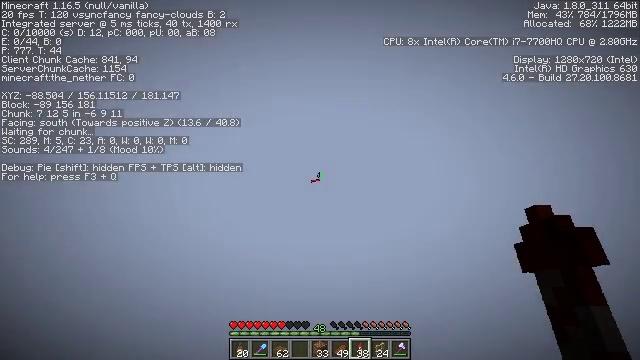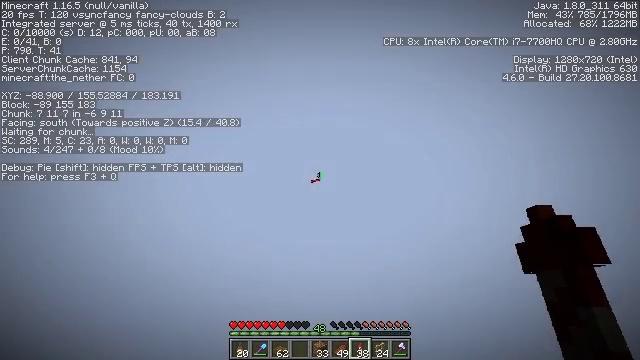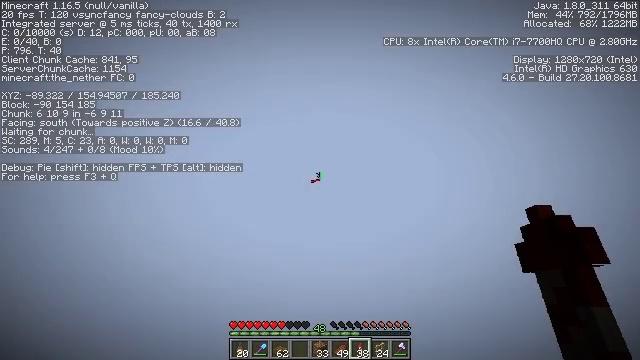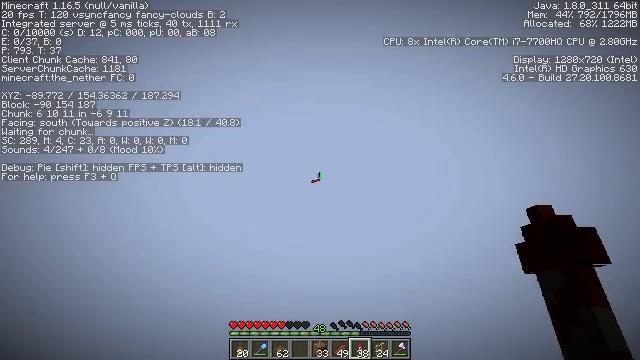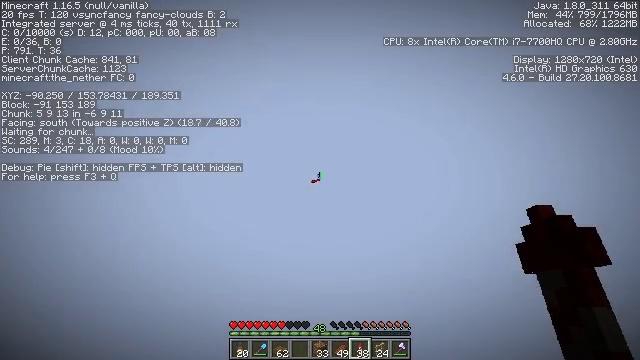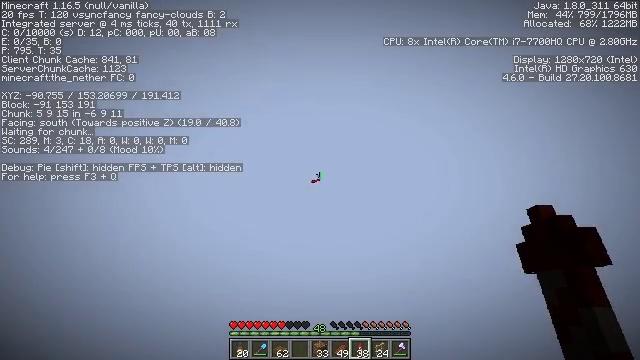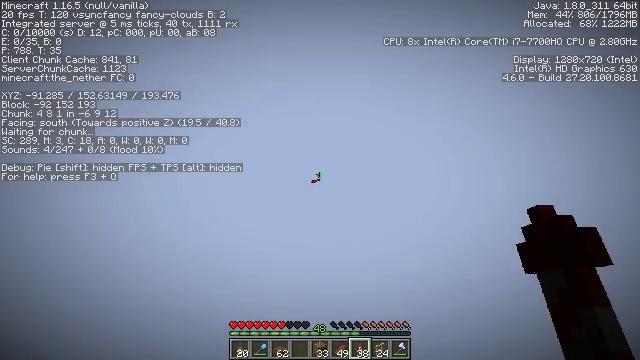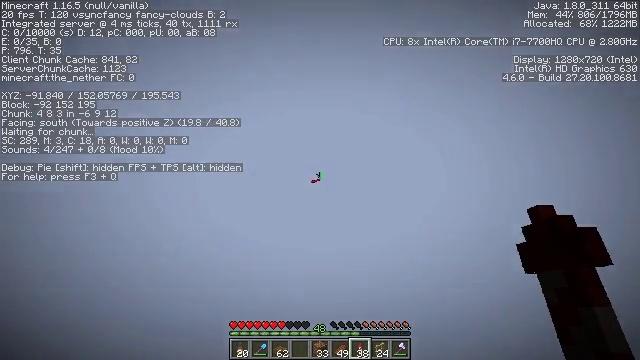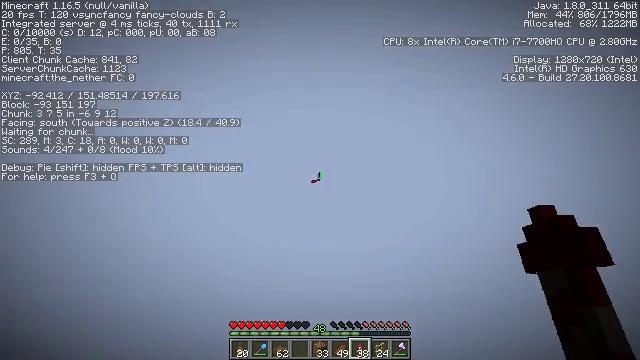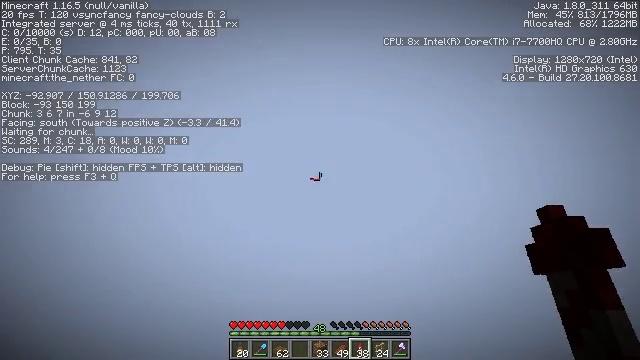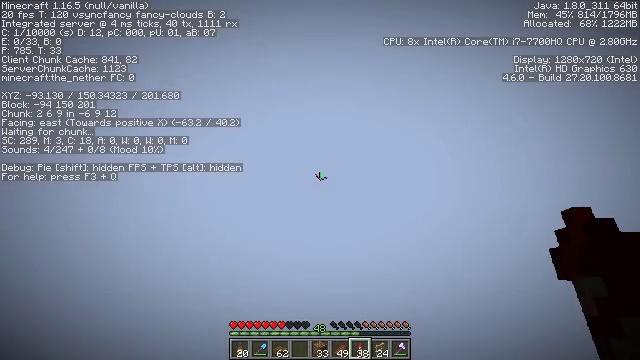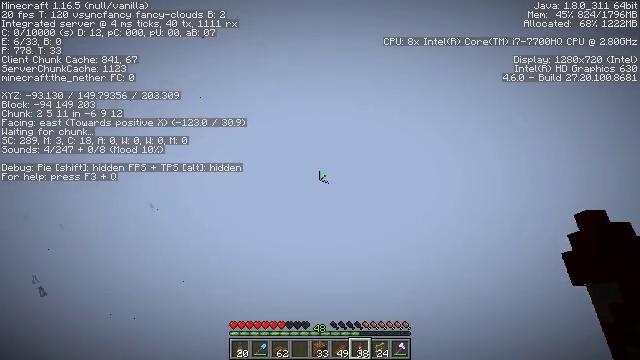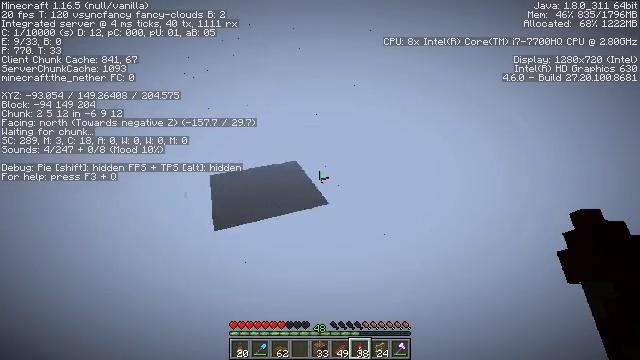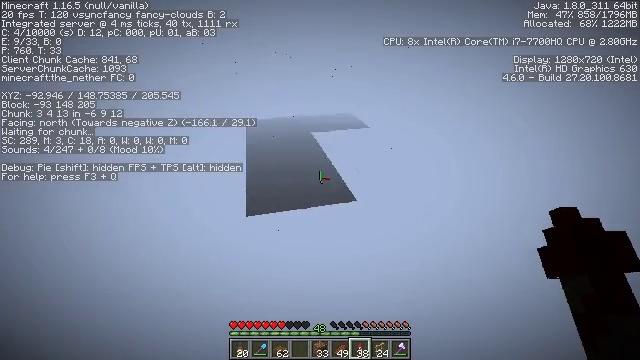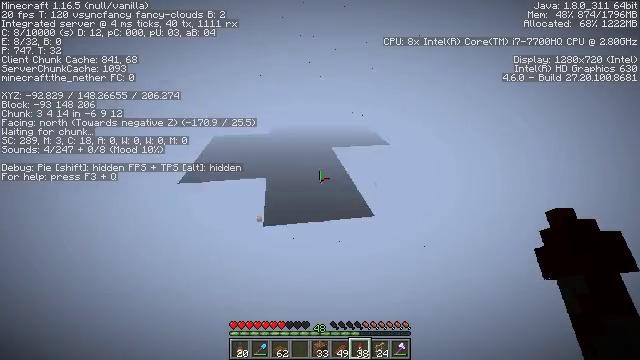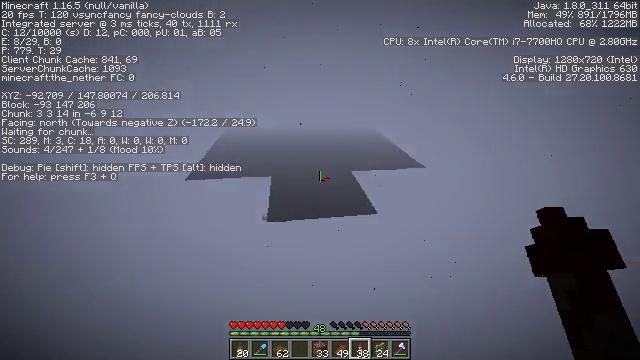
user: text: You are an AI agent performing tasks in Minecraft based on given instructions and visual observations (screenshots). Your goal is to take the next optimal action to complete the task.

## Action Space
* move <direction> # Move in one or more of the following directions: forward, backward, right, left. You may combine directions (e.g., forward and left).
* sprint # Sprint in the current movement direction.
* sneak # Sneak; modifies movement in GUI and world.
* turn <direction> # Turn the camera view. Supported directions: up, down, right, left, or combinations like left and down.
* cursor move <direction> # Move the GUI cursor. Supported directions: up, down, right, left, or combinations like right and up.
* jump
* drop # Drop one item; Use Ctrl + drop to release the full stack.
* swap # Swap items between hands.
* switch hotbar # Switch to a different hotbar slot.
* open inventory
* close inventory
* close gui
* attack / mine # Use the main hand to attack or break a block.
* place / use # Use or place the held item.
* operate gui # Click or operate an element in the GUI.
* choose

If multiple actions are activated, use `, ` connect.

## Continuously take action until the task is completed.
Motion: motion action
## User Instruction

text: Gather the spruce slab by holding left button.
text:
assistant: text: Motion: turn right
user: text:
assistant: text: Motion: turn right
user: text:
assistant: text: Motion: turn right
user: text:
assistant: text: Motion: no_op
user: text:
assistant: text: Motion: no_op
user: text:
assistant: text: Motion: no_op
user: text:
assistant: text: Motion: no_op
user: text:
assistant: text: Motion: turn left
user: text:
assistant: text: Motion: turn left
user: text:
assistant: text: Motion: turn left and up
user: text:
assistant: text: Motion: turn left and up
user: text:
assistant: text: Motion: turn left and up
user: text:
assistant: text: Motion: turn left
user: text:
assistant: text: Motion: turn left and up
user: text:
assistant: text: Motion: turn left
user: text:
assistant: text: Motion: no_op
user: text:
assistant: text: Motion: no_op
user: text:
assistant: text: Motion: no_op
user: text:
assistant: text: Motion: turn right
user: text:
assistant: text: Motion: turn right
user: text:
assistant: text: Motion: turn right
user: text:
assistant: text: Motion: no_op
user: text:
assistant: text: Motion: no_op
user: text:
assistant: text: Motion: turn left
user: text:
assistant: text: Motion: turn left
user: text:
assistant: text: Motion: turn left and up
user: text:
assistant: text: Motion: turn left
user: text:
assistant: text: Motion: no_op
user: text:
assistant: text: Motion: turn left
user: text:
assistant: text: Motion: no_op